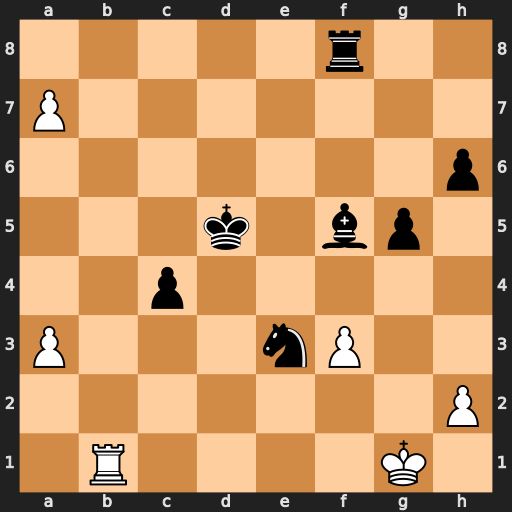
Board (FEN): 5r2/P7/7p/3k1bp1/2p5/P3nP2/7P/1R4K1
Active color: w
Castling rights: -
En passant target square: -
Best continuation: Rb8 Rxb8 axb8=Q